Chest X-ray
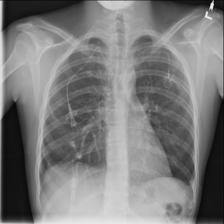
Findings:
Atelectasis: negative
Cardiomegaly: negative
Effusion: negative
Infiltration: negative
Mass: negative
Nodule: negative
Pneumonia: negative
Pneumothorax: negative
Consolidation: negative
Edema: negative
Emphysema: negative
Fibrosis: negative
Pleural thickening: negative
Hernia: negative